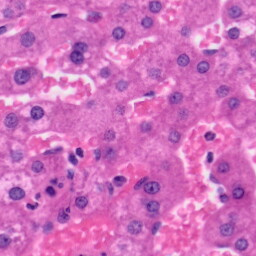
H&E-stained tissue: Liver